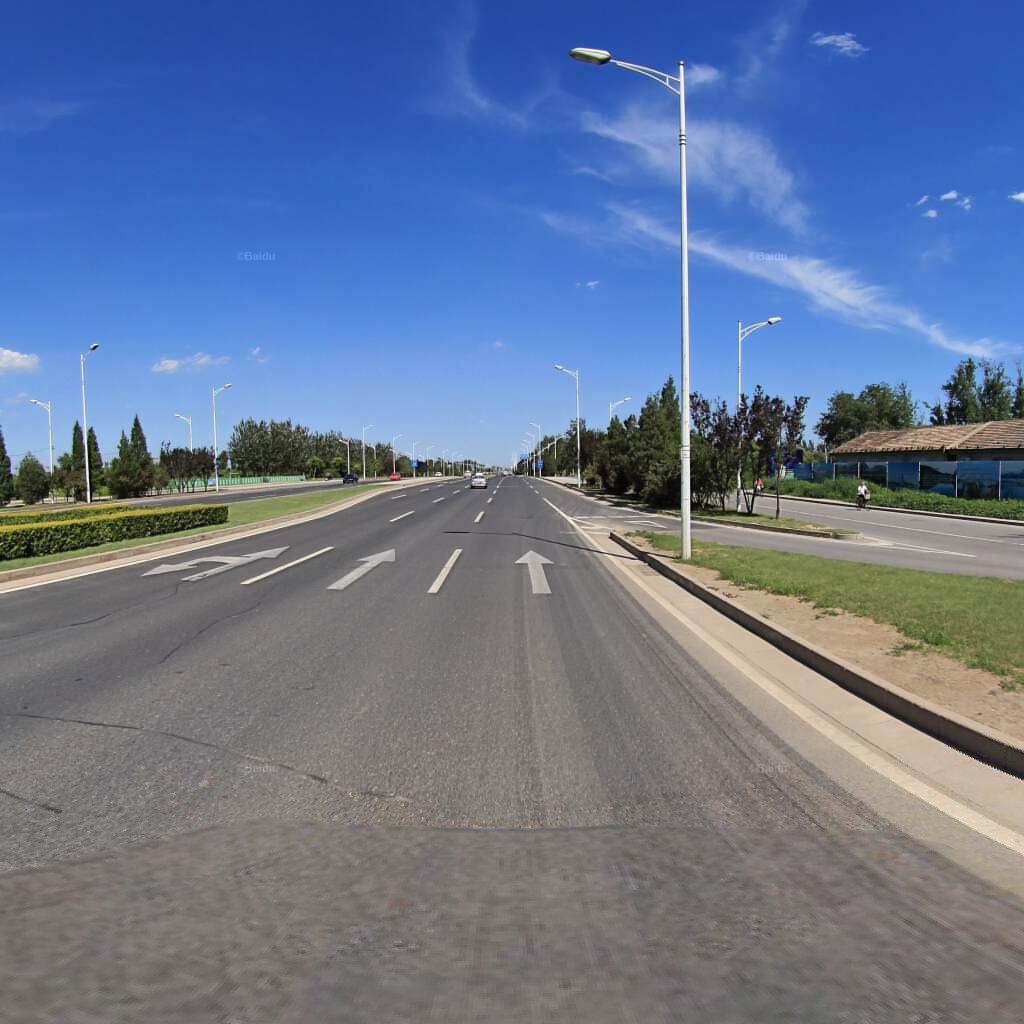
Region: Haidian
Road damage annotations: transverse patch, transverse patch, longitudinal patch, longitudinal patch